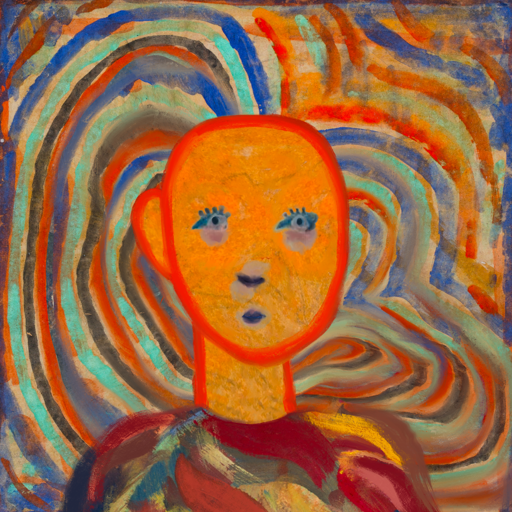
Background: Sisters, Head And Neck Front: Sisters, Face Front: Hill_Girl, Bust: Mother_And_Son_Son, Hair Front: Blank, Head Accessory: Blank, Second Necklace: Blank, Necklace: Blank, Baby: Blank